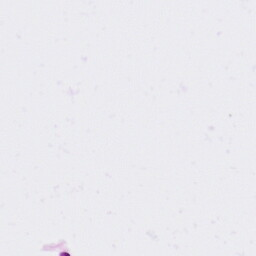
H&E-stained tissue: Ovarian